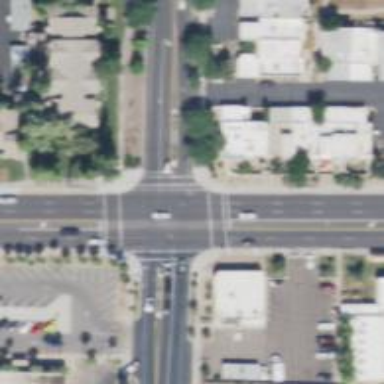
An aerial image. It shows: Solid stop line on the road.